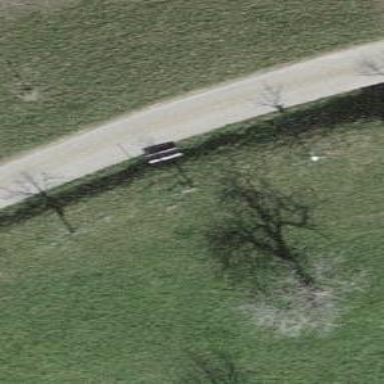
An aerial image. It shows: Brown bench in the vicinity.